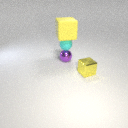
large yellow rubber cube above small cyan rubber sphere